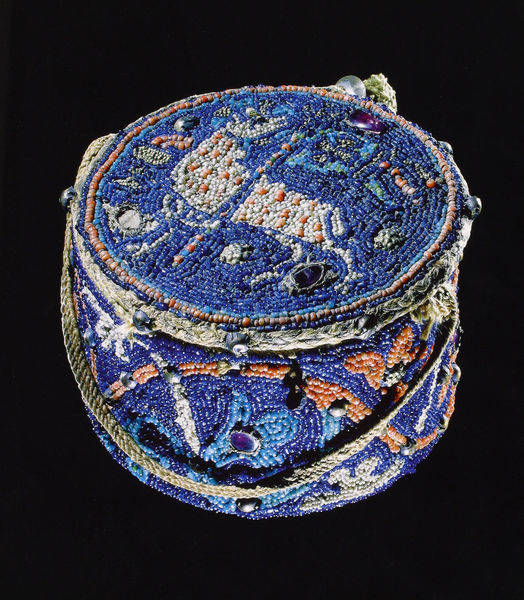
Titel: Hostiendose/Niedersachsen/Inv.Nr. 148
Institution: Halberstadt, Domschatz
Schlagwörter: blau, weiß, bunt, orange, schmuck, schwarz, rot, tier, beige, mode, muster, stein, steine, schnur, schnüre, stickerei, edelsteine, perlen, pferd, rund, henkel, farbig, zopf, ornamente, verzierung, kordel, foto, fotografie, griff, deckel, gefäß, dose, schachtel, mosaik, tasche, handtasche, geflochten, fotographie, träger, kästchen, garn, glasperlen, schmuckdose